Field crop: maize
Growth stage: 2
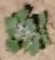
Species: chenopodium